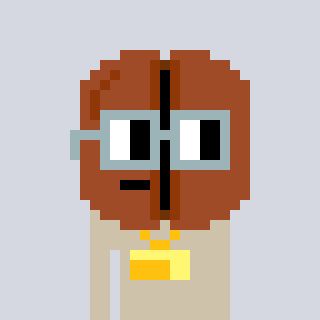
a pixel art character with square dark gray glasses, a coffeebean-shaped head and a bege-colored body on a cool background